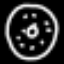
Label: donut